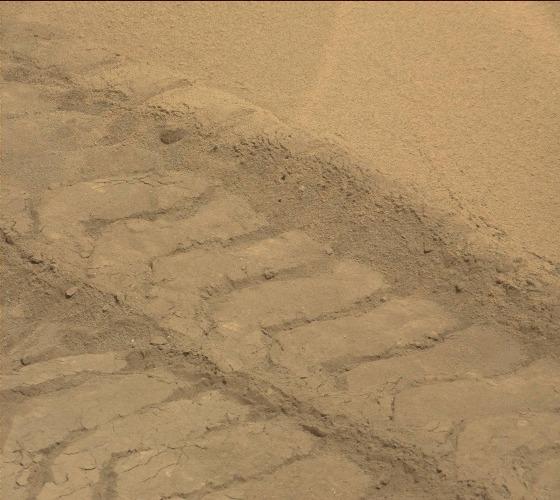
Terrain classes present: Gravel / Sand / Soil, Track